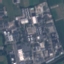
Land use / land cover: Industrial